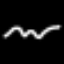
Label: squiggle